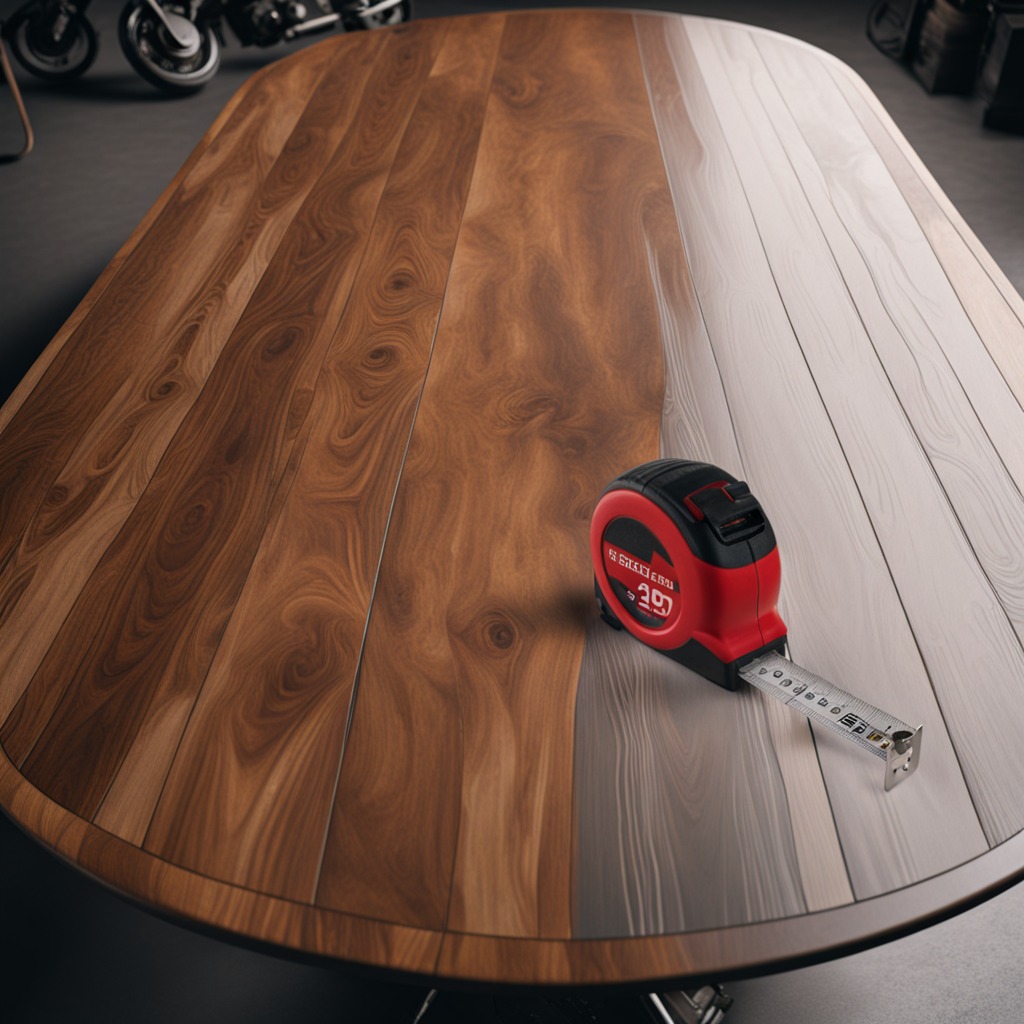
A measuring tape is lying on the wooden table in the vintage motorcycle garage.